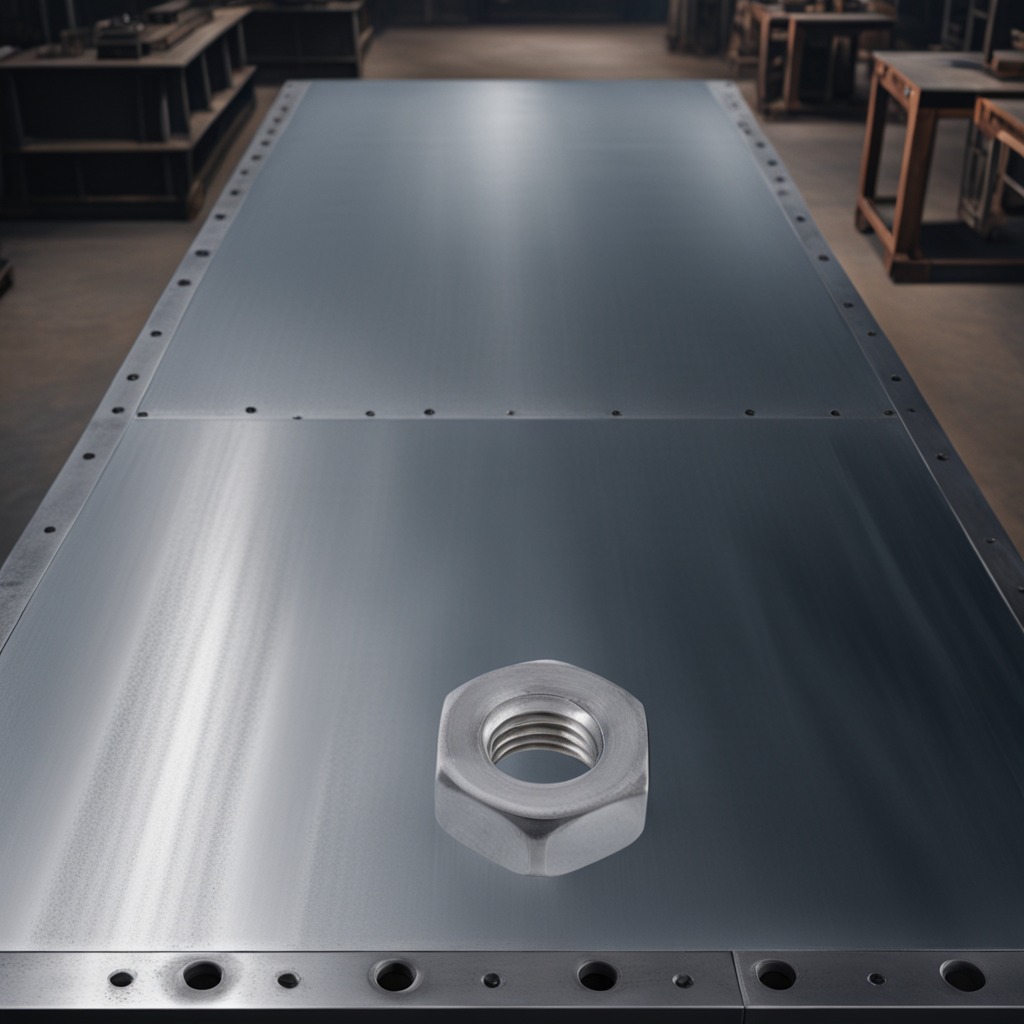
A metal nut lies on a cold steel table in a mining workshop.